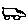
Label: car